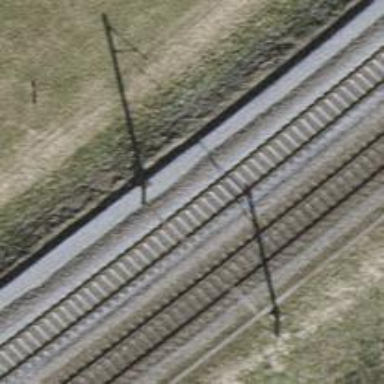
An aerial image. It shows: Single-track railway with electrified contact lines.